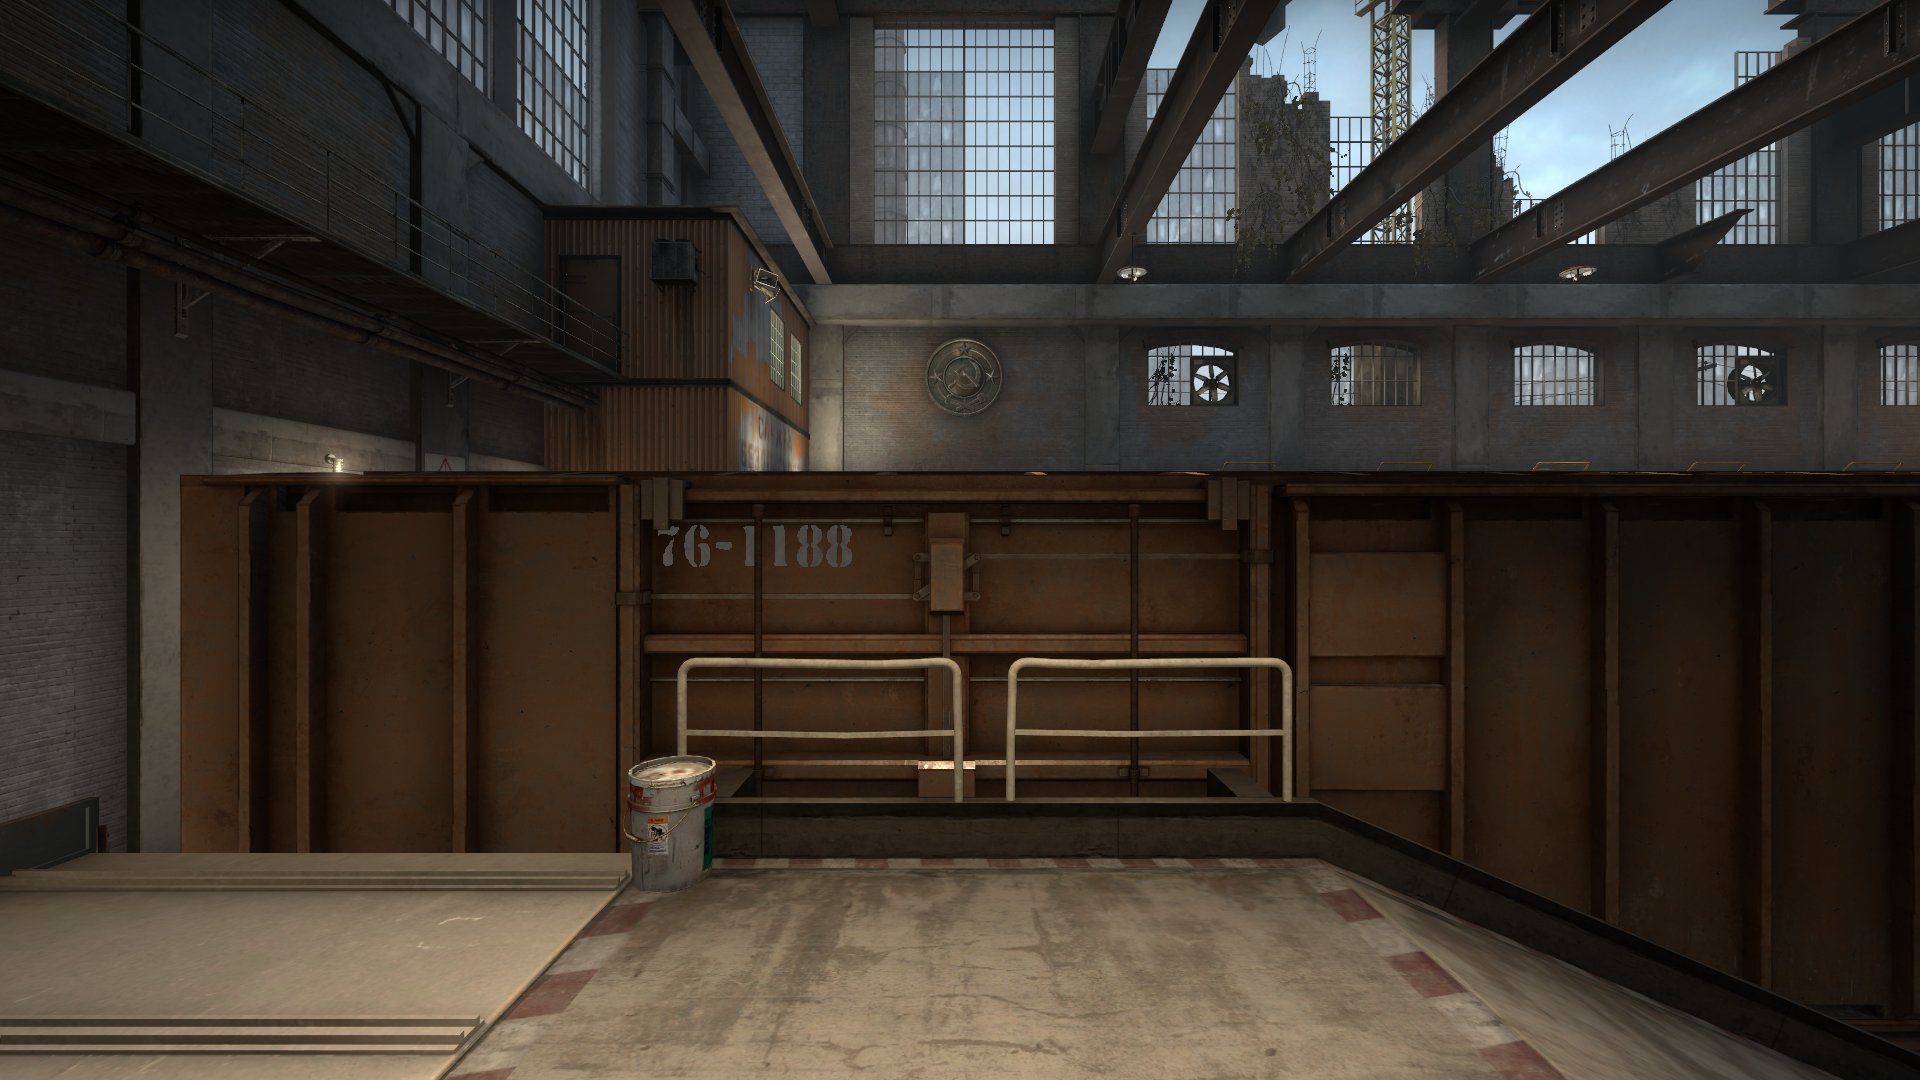
Map: de_train